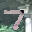
Label: 7